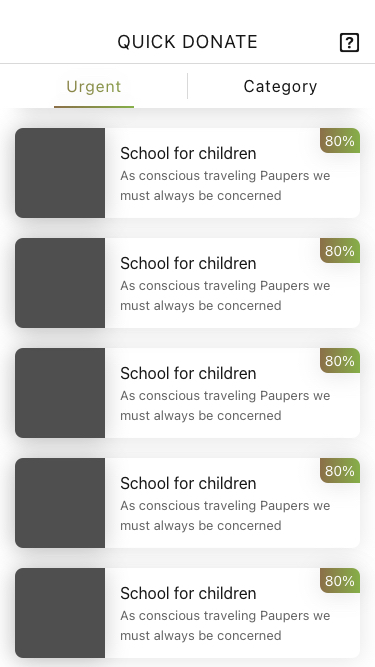
Text in this UI design:
80%
School for children
As conscious traveling Paupers we must always be concerned
80%
School for children
As conscious traveling Paupers we must always be concerned
80%
School for children
As conscious traveling Paupers we must always be concerned
80%
School for children
As conscious traveling Paupers we must always be concerned
80%
School for children
As conscious traveling Paupers we must always be concerned
Quick Donate

Urgent
Category